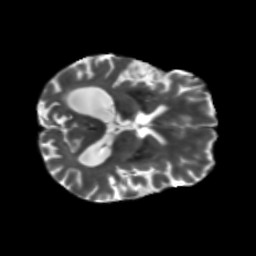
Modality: T2w
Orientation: axial
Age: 75
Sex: male
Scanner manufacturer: siemens
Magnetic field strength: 3 T
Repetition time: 5.47 s
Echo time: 0.0854 s